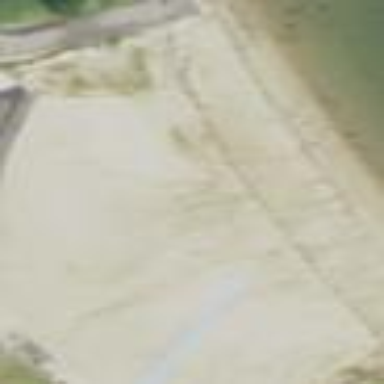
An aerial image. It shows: Sandy beach with natural surroundings.